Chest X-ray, PA view. Patient: 43 years old, sex F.
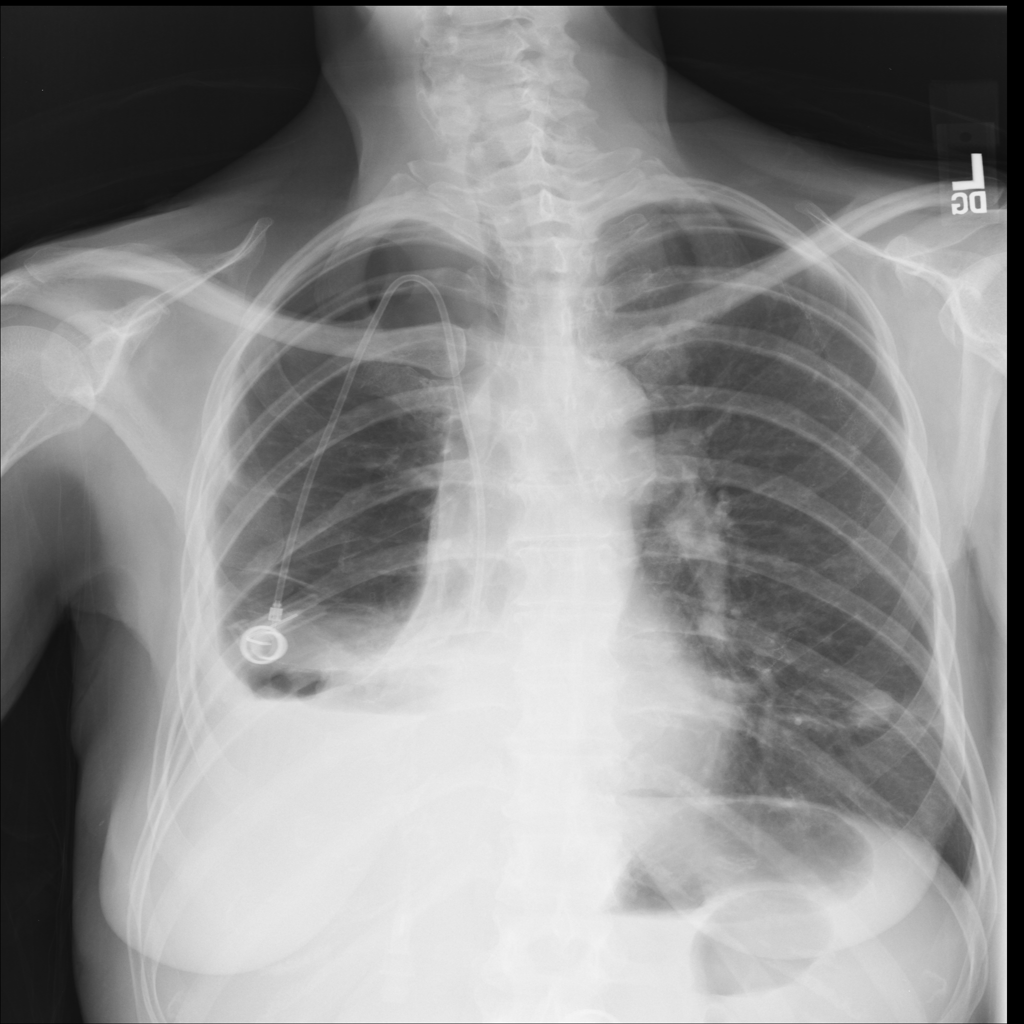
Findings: Effusion, Nodule